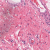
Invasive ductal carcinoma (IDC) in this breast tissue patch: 0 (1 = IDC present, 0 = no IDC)